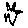
Label: star